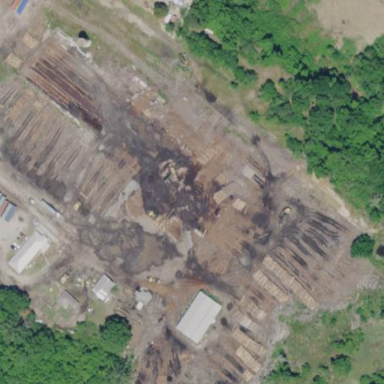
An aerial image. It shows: Historic sawmill.